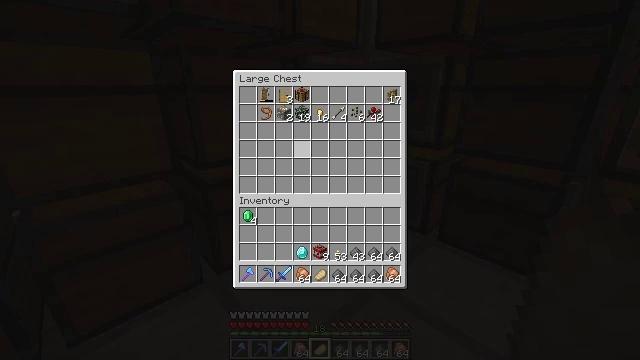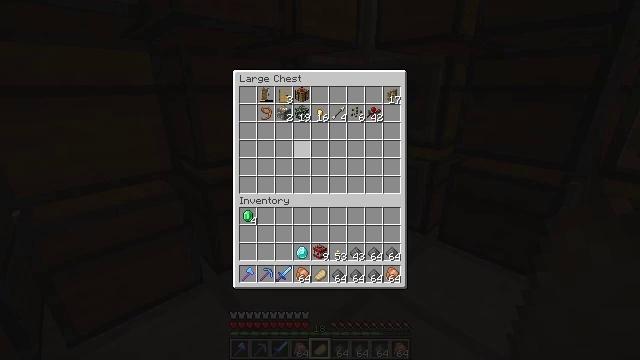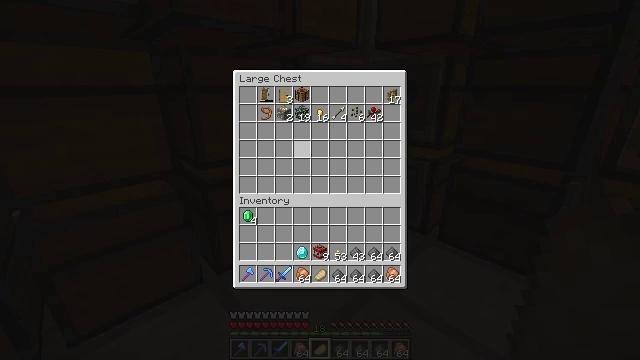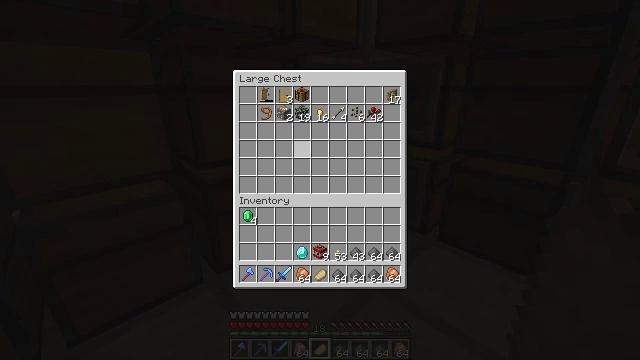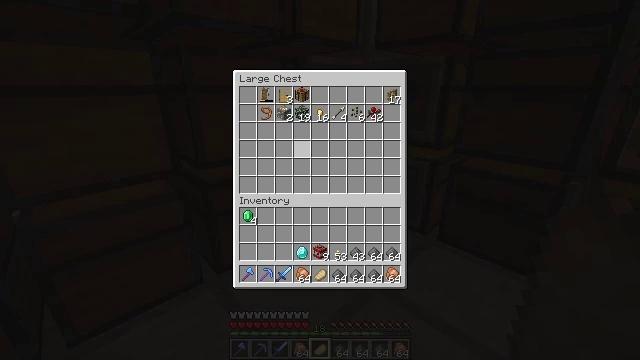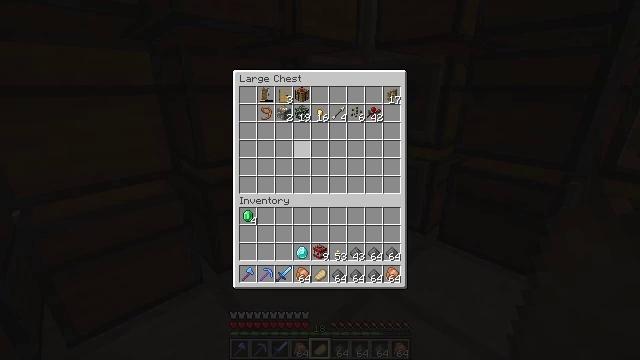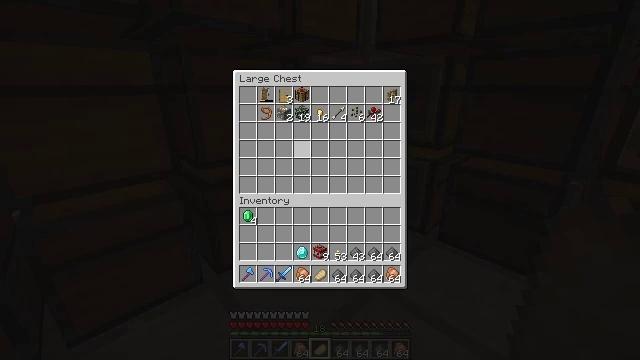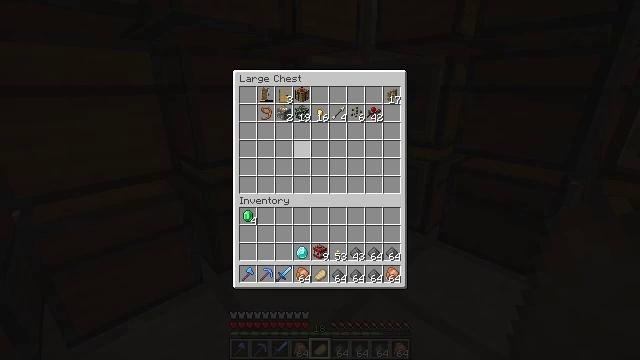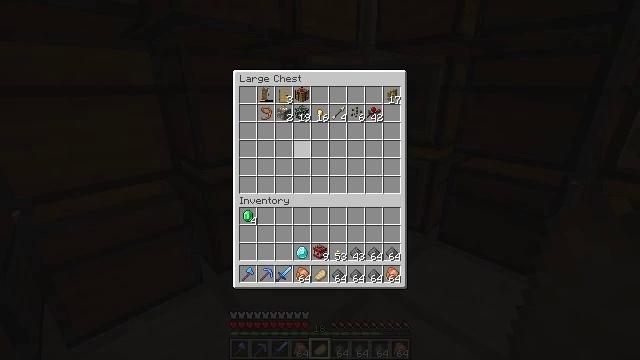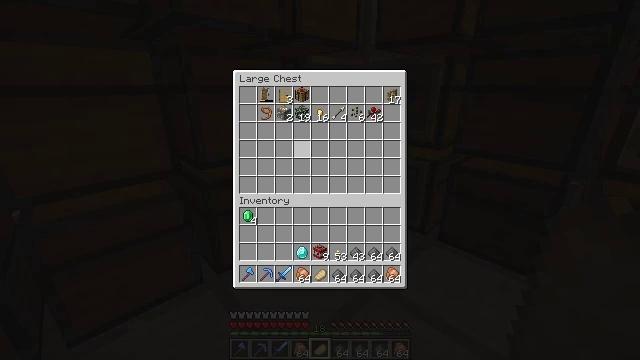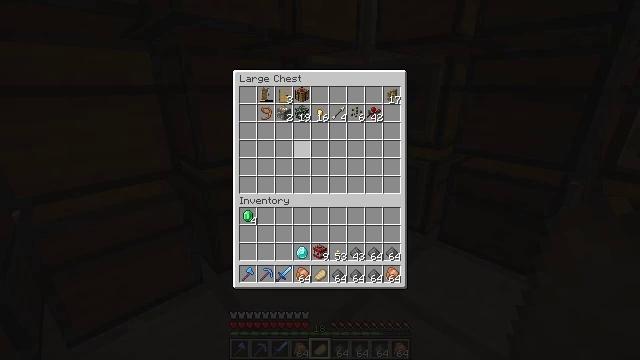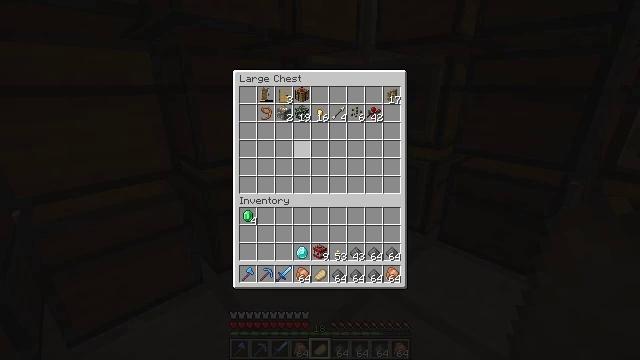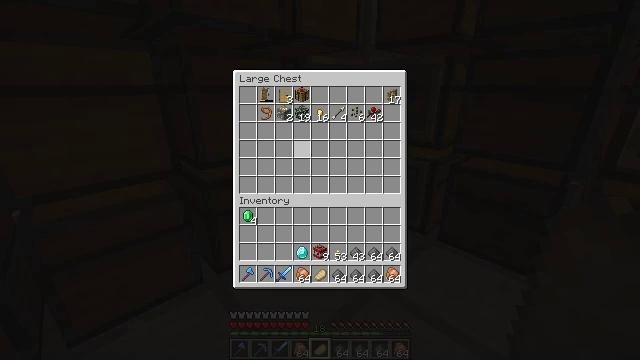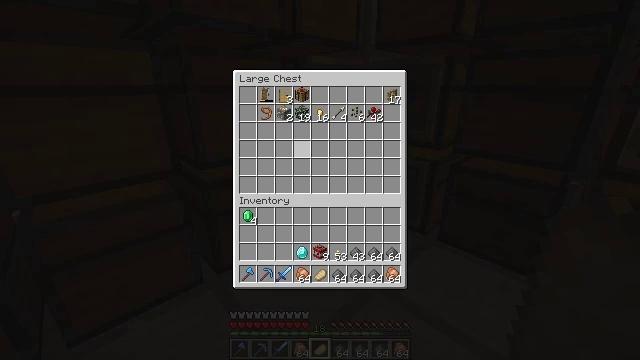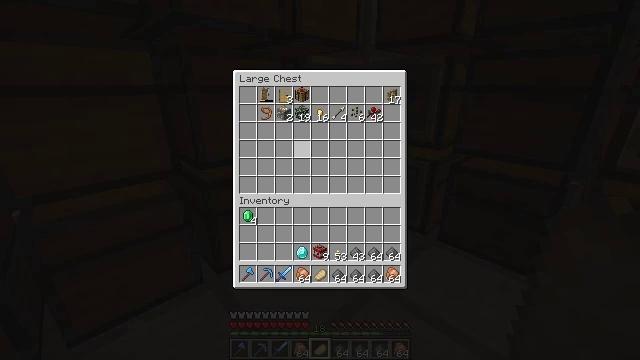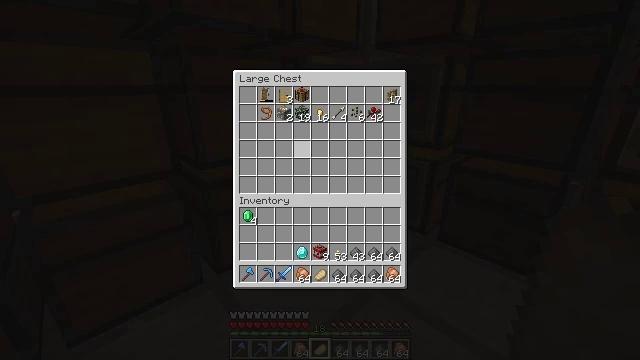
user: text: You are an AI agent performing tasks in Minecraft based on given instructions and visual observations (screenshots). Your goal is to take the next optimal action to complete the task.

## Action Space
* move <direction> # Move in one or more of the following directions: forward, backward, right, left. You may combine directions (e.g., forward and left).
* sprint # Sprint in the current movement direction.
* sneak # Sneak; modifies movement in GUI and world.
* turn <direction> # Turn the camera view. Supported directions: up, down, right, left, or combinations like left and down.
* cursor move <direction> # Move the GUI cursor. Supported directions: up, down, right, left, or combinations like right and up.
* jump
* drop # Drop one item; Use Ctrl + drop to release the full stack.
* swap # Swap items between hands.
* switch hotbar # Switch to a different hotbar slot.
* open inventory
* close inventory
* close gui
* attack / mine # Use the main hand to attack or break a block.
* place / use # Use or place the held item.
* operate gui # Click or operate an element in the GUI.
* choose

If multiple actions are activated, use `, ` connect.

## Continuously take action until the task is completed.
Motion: motion action
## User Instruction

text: Break the shulker box to collect it.
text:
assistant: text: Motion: no_op
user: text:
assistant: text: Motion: no_op
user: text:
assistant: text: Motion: no_op
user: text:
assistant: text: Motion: no_op
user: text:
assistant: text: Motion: no_op
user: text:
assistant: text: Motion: no_op
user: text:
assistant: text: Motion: no_op
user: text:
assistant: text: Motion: no_op
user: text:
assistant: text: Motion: no_op
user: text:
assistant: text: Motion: no_op
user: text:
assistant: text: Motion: no_op
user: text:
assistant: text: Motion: no_op
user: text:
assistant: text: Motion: no_op
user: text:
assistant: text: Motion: no_op
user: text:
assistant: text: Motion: no_op
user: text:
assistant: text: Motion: no_op
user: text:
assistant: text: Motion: no_op
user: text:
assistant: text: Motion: no_op
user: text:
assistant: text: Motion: no_op
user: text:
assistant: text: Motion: no_op
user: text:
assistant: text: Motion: no_op
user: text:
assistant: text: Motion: no_op
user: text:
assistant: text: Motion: no_op
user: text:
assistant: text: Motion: no_op
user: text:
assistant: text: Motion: no_op
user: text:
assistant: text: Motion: no_op
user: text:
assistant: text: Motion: no_op
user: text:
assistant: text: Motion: no_op
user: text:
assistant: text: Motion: no_op
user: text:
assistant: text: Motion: no_op